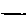
Label: line